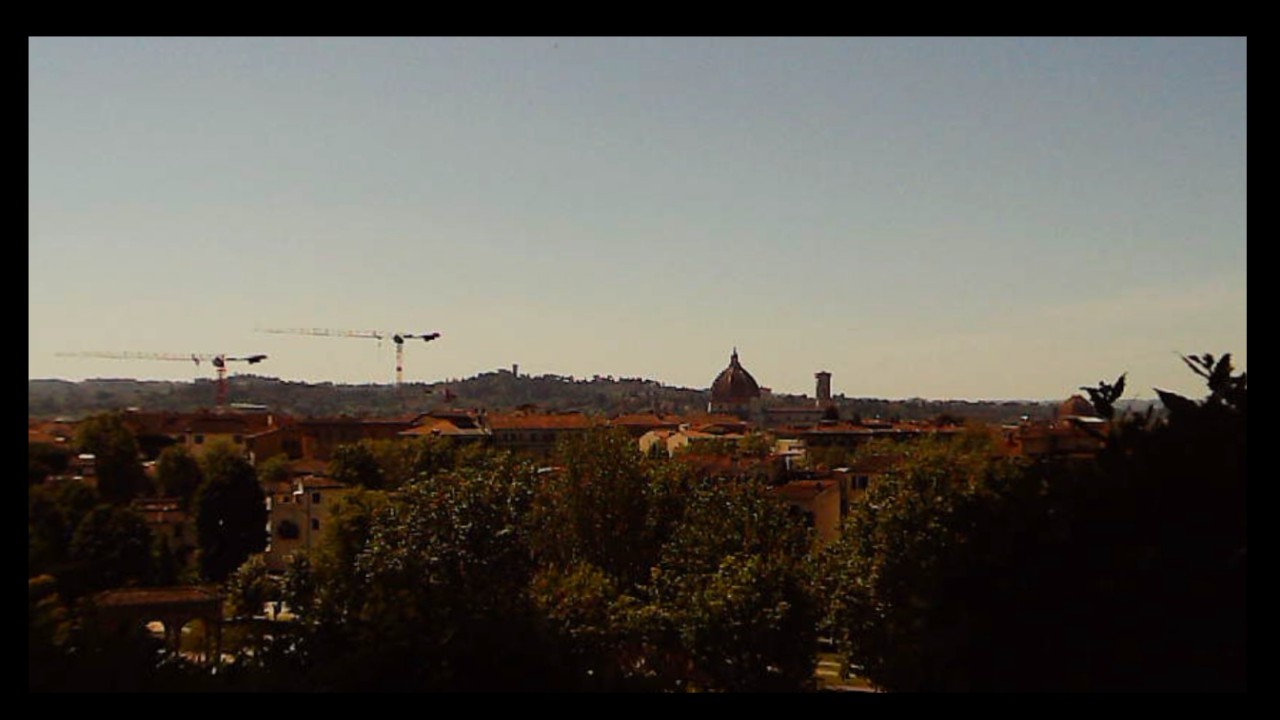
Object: DarwinFPV cineape20